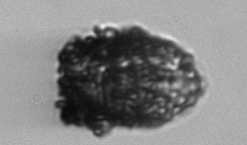
Label: Stenosemella_pacifica